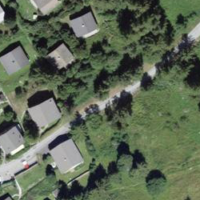
EUNIS habitat code: 55
Species observed at this site:
Filipendula ulmaria